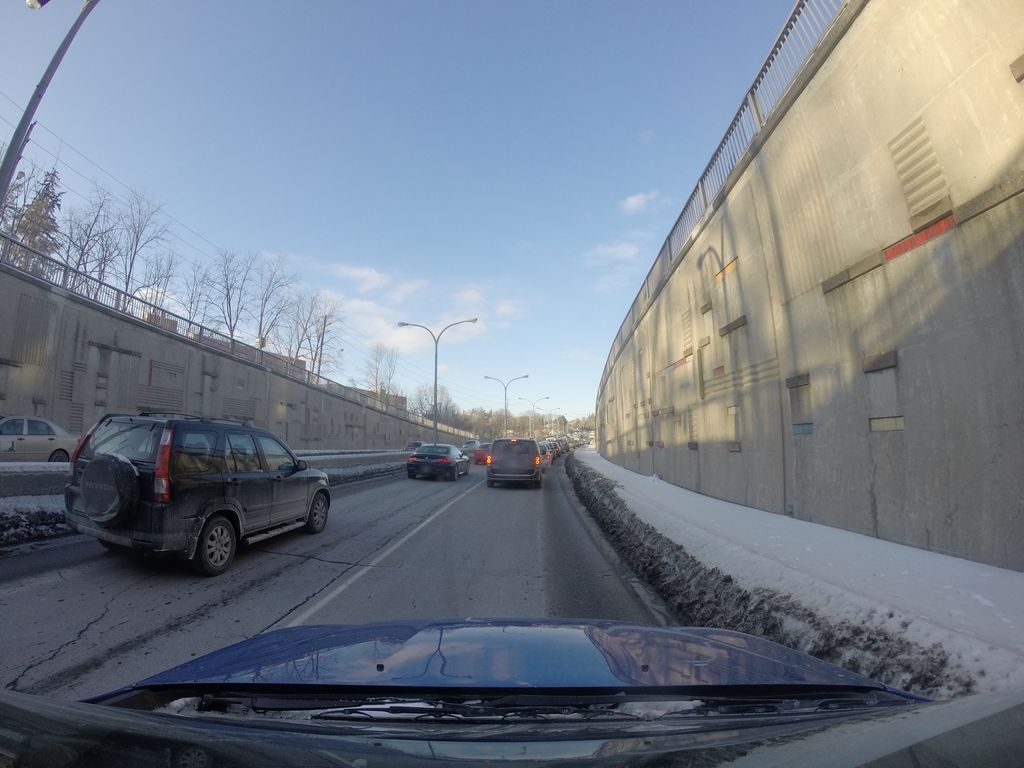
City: toronto